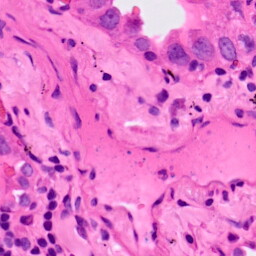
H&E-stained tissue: Lung